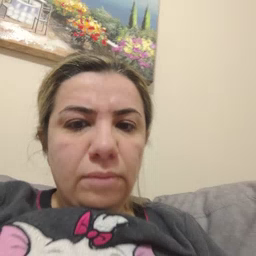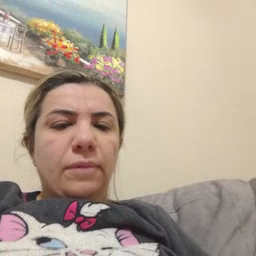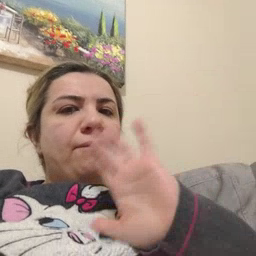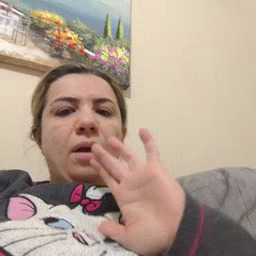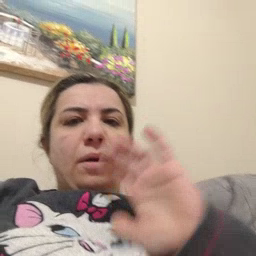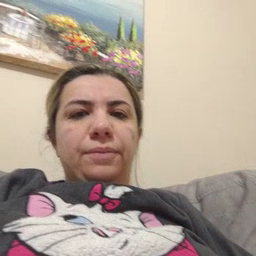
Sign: fine